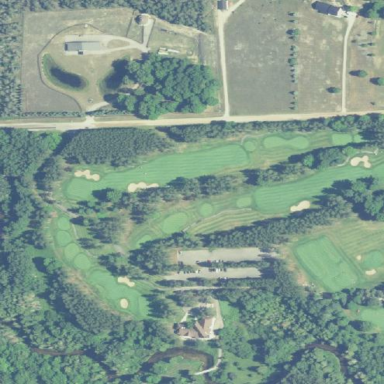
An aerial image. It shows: Area of rough grass used for golf.